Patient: sex M, age 60
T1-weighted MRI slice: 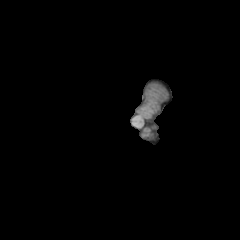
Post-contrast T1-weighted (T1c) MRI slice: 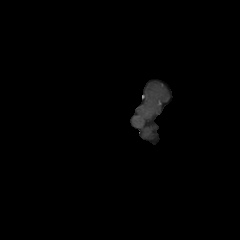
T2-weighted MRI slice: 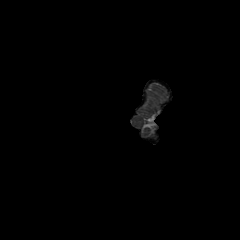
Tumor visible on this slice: no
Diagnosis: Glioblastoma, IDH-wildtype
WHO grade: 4